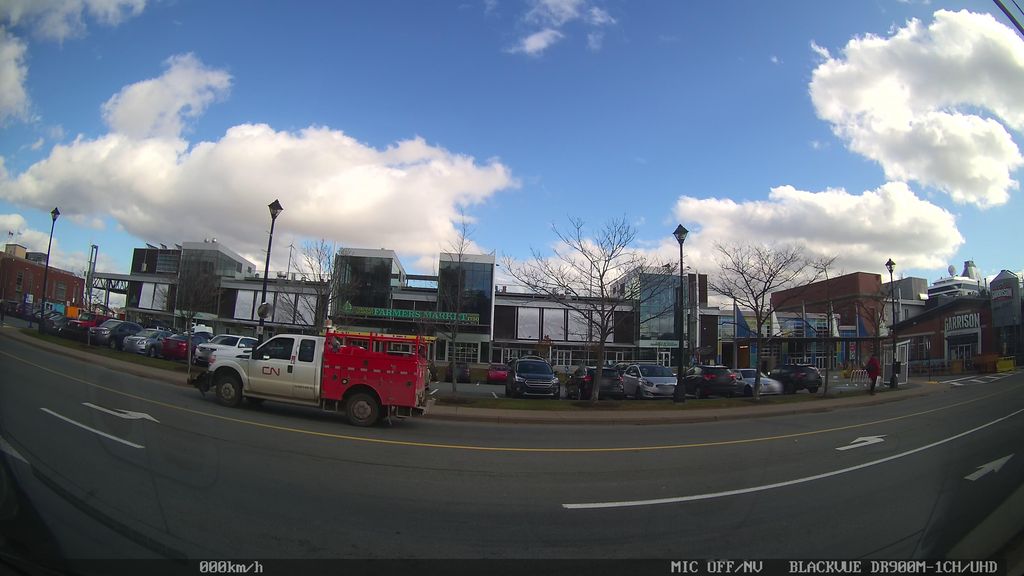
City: halifax